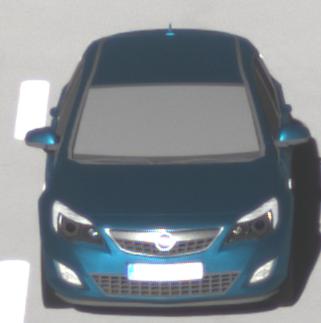
Make: Opel
Model: Astra 1.4 ecoFlex
Detailed model: Astra (J)
Model produced from: 2009/12
Model produced until: 2010/12
Doors: 5
Color: blue
Road condition: dry road
Daytime: morning or afternoon
Contrast: high contrast